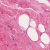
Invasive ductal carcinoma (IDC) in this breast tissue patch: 0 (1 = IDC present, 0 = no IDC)